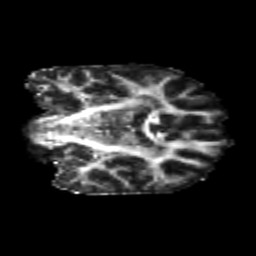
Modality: FA
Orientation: coronal
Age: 22
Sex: female
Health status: healthy
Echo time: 0.074 s